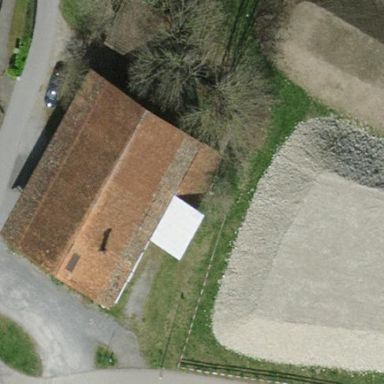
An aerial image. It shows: Barn with gabled roof.